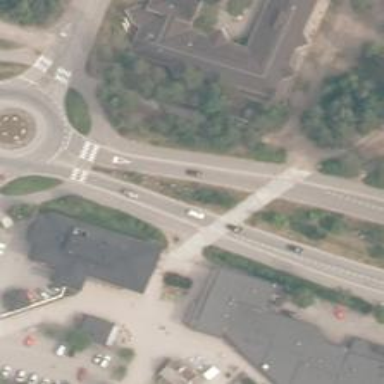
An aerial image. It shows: Uncontrolled road crossing.